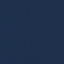
Land use / land cover: SeaLake